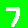
Digit: 7